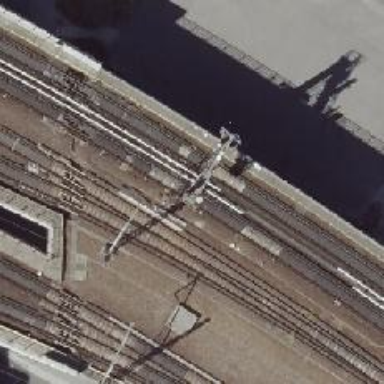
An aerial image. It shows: Railway signal.